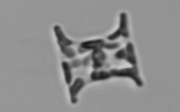
Label: Eucampia